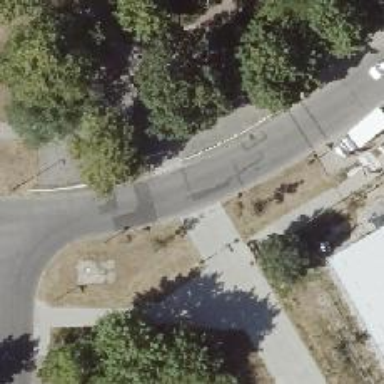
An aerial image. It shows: Marked zebra crossing with distinct zebra markings.